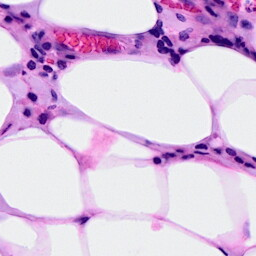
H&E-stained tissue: Breast